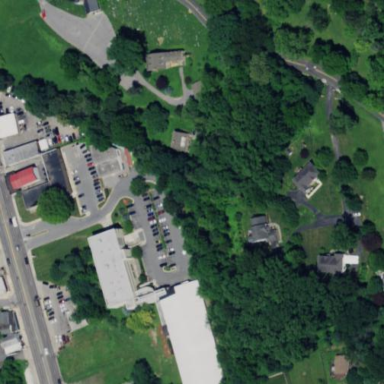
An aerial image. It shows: Commercial building.